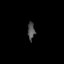
Tissue: skin
Cell type: Fibroblasts
Senescence score: 0.752
Nuclear area (px): 122
Mean DAPI intensity: 79.631